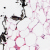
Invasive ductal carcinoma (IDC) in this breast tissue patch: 0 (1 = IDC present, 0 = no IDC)